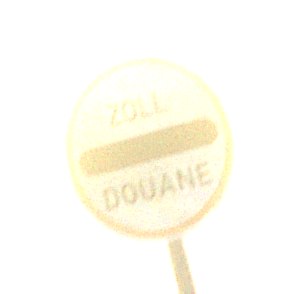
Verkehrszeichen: Zollstelle
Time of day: SunriseSunset
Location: Outdoor (Nature)
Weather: PartlyCloudy
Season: Summer
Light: Natural